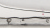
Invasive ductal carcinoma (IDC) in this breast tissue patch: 0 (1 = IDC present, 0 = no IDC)